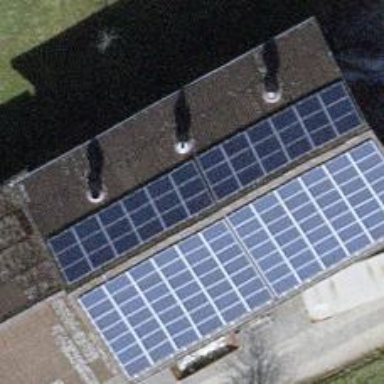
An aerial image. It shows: Solar power generator using photovoltaic panels.